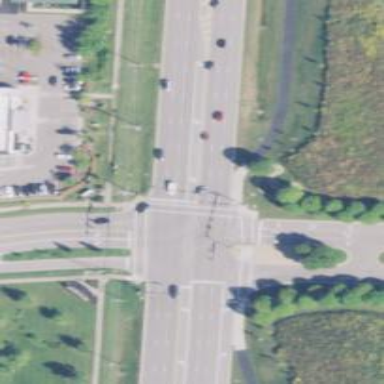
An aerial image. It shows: Marked road crossing.